Question: I have written a code to insert the data to 'SQL LITE' database as follows
'''
protected void Page_Load(object sender, EventArgs e)
{
if (!IsPostBack)
{
count = 0;
Session["x"] = "session value";
}
}
protected void Button1_Click(object sender, EventArgs e)
{
string path = Server.MapPath("bin/sampldb.db");
SQLiteConnection conn = new SQLiteConnection("Data Source=" + path + "");
try
{
conn.Open();
SQLiteCommand cmd = new SQLiteCommand();
cmd.Connection = conn;
string txt="insert into stu values("+TextBox1.Text +",'"+TextBox2.Text+"')";
cmd.CommandType = CommandType.Text;
cmd.CommandText = txt;
cmd.ExecuteNonQuery();
conn.Close();
}
catch (Exception ex)
{
Label1.Visible = true;
Label1.Text = "Error:" + ex.Message;
}
}
'''
After inserting while retrieving data 'Session' is getting 'null' I don't know why
'''
protected void Button2_Click(object sender, EventArgs e)
{
if (Session["x"] != null) // Getting Null here
{
Label1.Visible = true;
Label1.Text = Session["x"].ToString();
DataSet m_oDataSet = new DataSet();
string path = Server.MapPath("bin/sampldb.db");
SQLiteConnection conn = new SQLiteConnection("Data Source=" + path + "");
try
{
conn.Open();
SQLiteCommand cmd = new SQLiteCommand();
cmd.Connection = conn;
cmd.CommandType = CommandType.Text;
string txt = "select * from stu";
cmd.CommandText = txt;
SQLiteDataAdapter adp = new SQLiteDataAdapter();
adp.SelectCommand = cmd;
adp.Fill(m_oDataSet);
GridView1.DataSource = m_oDataSet.Tables[0];
GridView1.DataBind();
}
catch (Exception ex)
{
Label1.Visible = true;
Label1.Text = "Error:" + ex.Message;
}
finally
{
conn.Close();
}
}
}
'''
The same code when tested in 'Sql server 2008' works fine
'''
protected void BtnSqlInsert_Click(object sender, EventArgs e)
{
SqlConnection con = new SqlConnection(cnstr);
con.Open();
SqlCommand cmd = new SqlCommand("Insert into [User] values ('" + TextBox1.Text + "','" + TextBox2.Text + "')", con);
cmd.ExecuteNonQuery();
con.Close();
}
protected void BtnSqlGet_Click(object sender, EventArgs e)
{
if (Session["x"] != null) //Able to get session here
{
Label1.Visible = true;
Label1.Text = Session["x"].ToString();
}
}
'''
My 'sql lite' path is from 'Bin' folder as shown in image

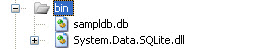
Answer: your app writes to DB (which is in BIN folder). That causes app restart => in-proc session gets lost. You should NOT solve the consequence (by using StateServer mode), you should fix the original reason - move db file into another folder, away from BIN folder.